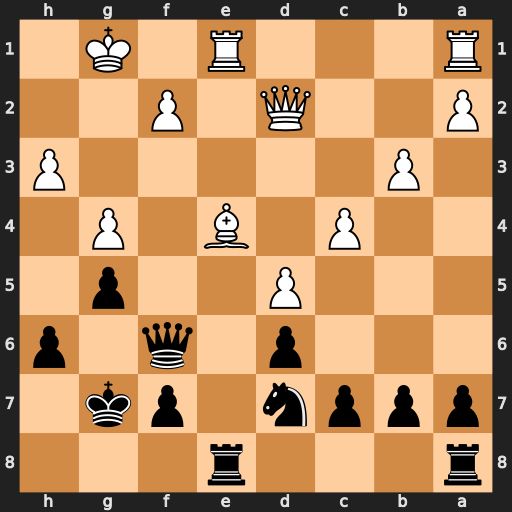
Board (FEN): r3r3/pppn1pk1/3p1q1p/3P2p1/2P1B1P1/1P5P/P2Q1P2/R3R1K1
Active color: b
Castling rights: -
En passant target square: -
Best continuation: Rxe4 Rxe4 Qxa1+